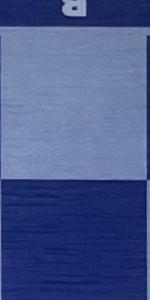
Label: Empty